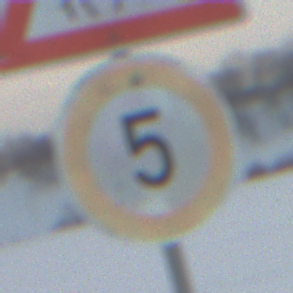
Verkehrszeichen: Geschwindigkeit5
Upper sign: ReiterLinks
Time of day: SunriseSunset
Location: Outdoor (Nature)
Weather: PartlyCloudy
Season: NotSpecified
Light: Natural